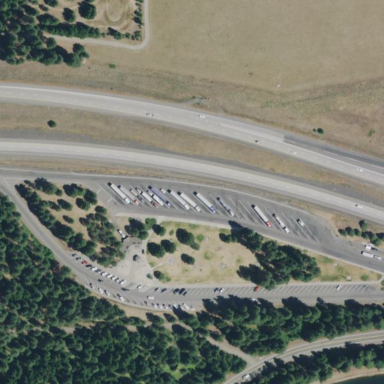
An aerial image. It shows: Rest area on the road.